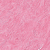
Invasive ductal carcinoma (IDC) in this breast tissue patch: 0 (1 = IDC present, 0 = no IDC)